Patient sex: F
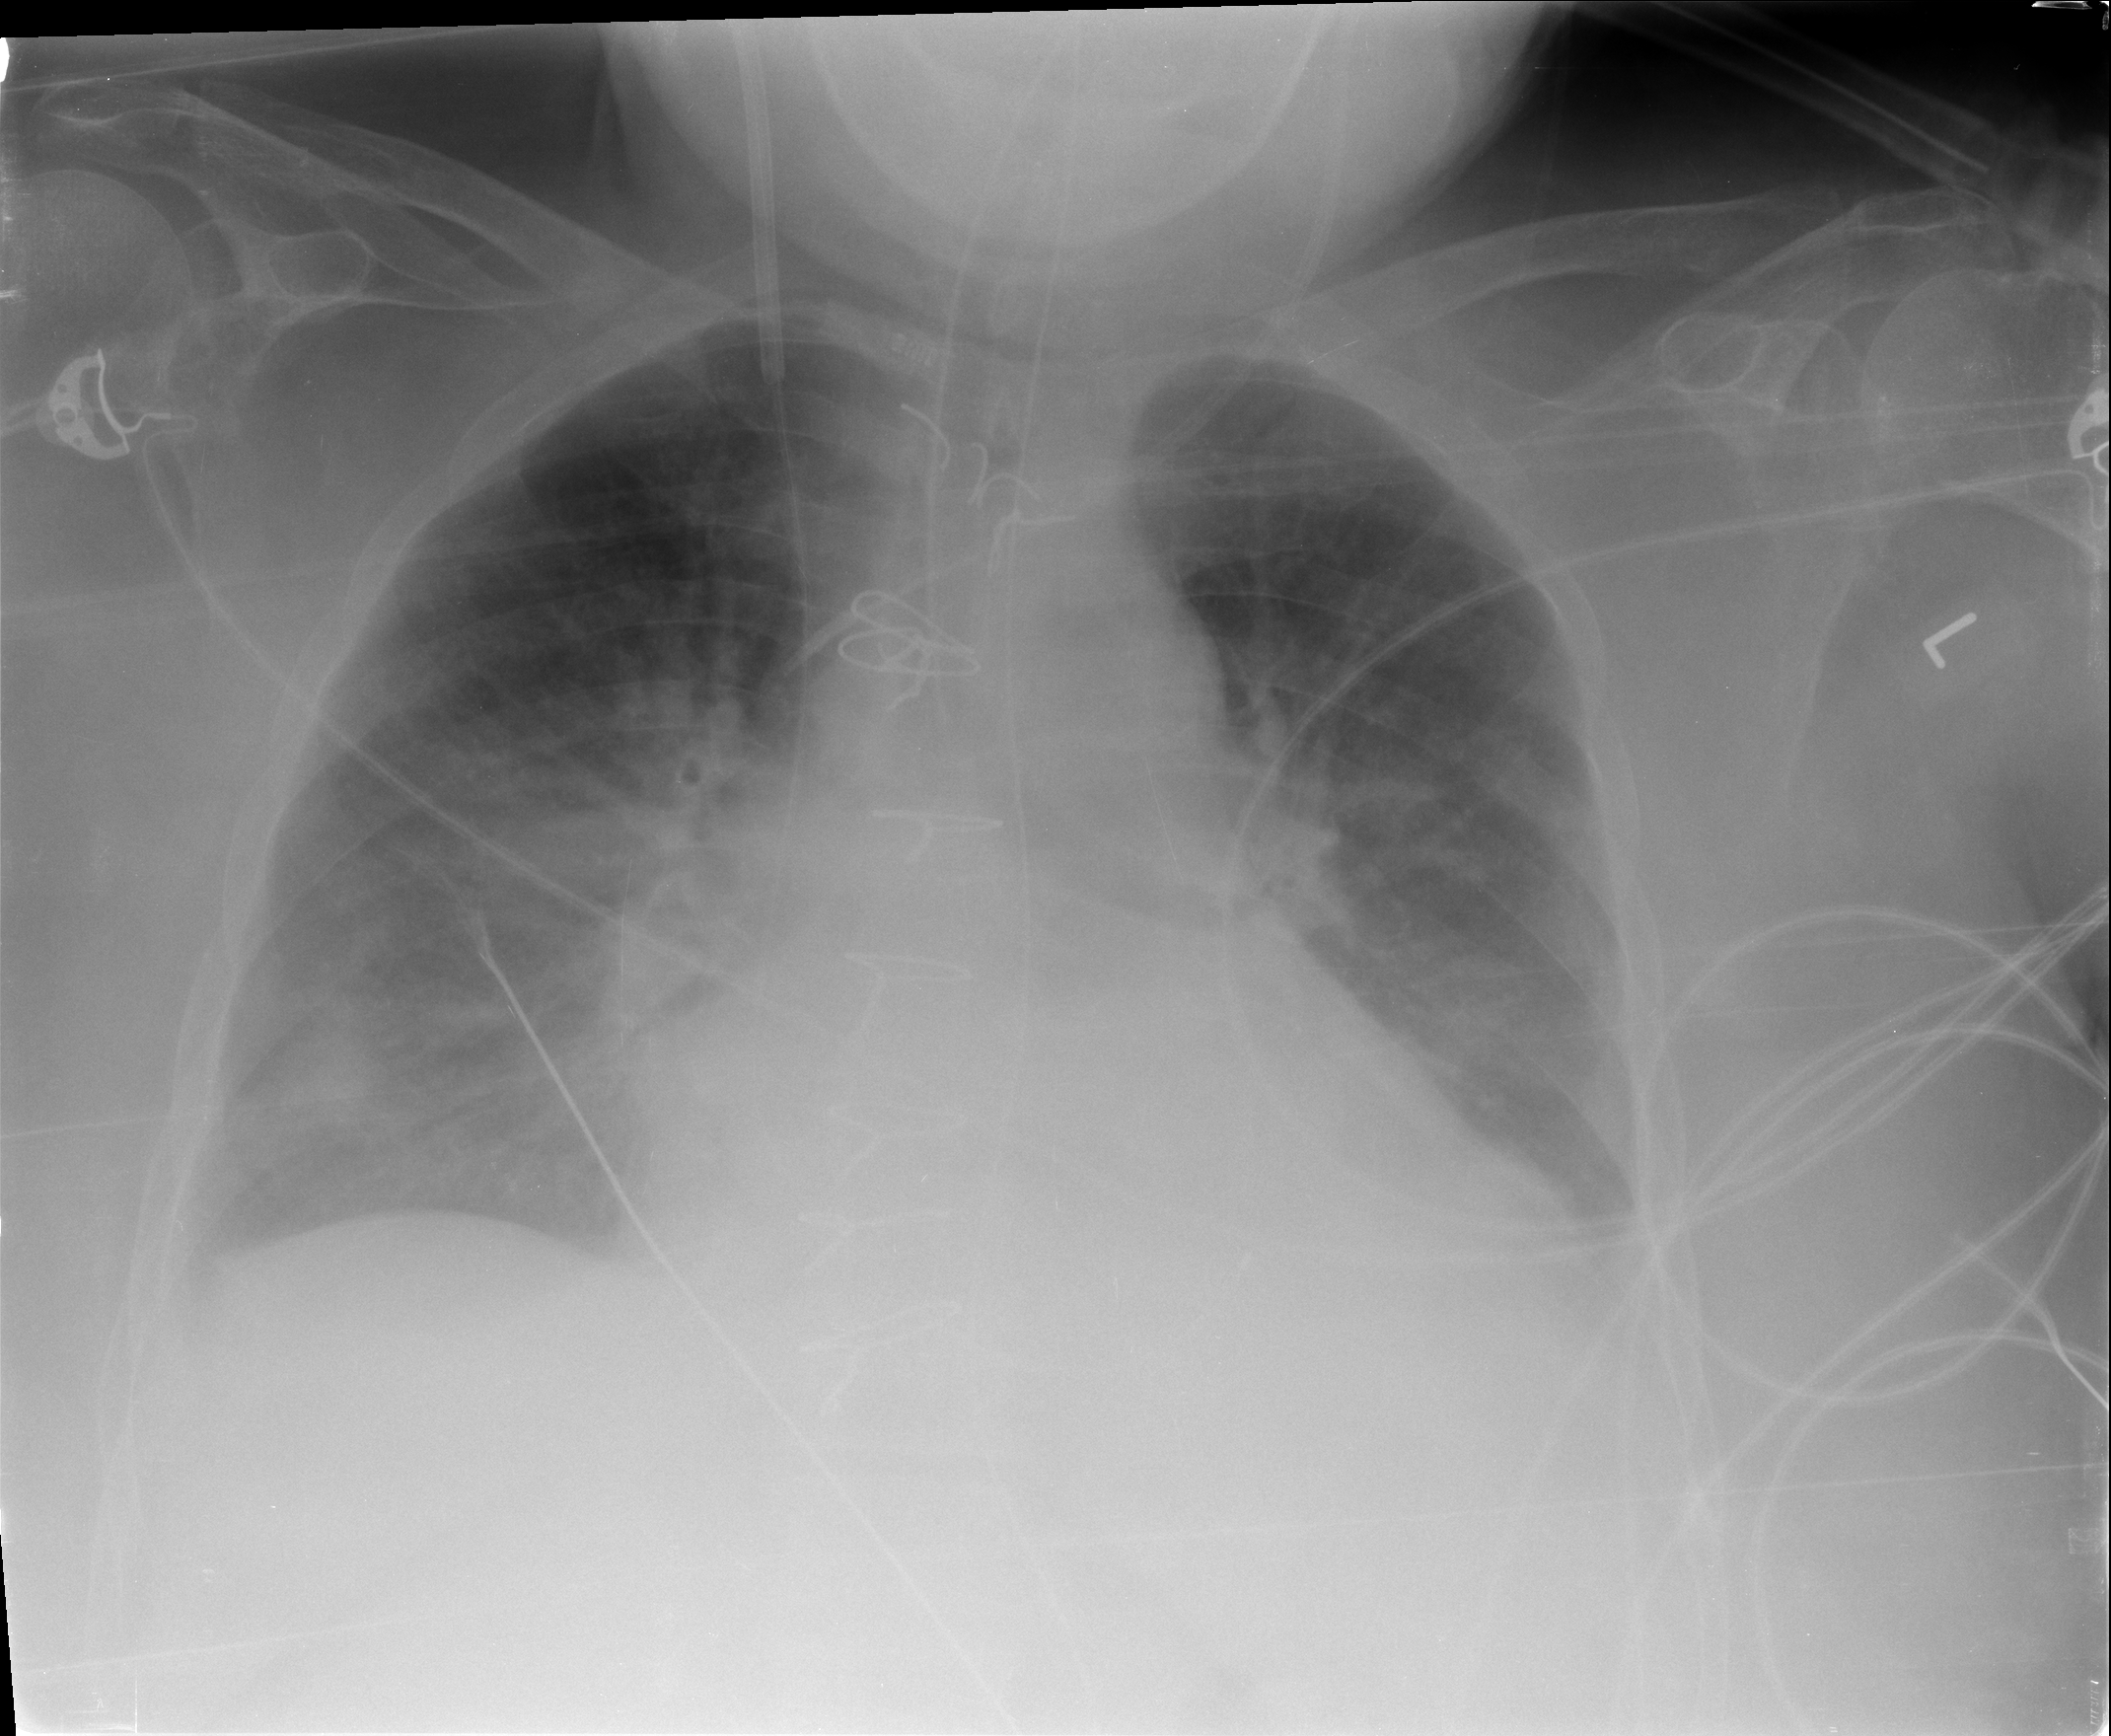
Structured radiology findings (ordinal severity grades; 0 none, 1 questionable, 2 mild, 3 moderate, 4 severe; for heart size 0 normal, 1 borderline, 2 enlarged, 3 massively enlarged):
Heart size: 2
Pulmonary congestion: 3
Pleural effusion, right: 2
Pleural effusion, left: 2
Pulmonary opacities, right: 0
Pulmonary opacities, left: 0
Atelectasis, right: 2
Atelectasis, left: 2